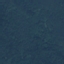
Land use / land cover class: Forest